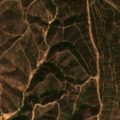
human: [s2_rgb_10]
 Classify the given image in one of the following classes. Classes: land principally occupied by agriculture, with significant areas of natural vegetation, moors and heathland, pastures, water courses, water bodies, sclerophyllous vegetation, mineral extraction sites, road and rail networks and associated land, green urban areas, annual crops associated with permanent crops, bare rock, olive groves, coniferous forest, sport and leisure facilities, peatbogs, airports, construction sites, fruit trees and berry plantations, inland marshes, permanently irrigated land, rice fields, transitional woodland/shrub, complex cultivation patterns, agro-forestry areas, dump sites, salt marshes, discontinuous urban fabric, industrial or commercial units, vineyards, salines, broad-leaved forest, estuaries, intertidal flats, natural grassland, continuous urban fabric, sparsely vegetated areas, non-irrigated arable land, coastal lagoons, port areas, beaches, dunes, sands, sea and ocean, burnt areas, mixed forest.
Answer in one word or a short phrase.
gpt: agro-forestry areas, broad-leaved forest, transitional woodland/shrub